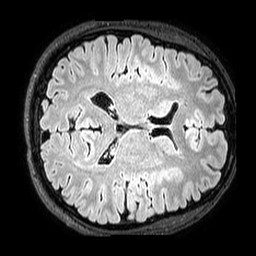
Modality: T2w
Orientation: axial
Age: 25
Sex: male
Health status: healthy
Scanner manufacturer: philips
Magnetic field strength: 3 T
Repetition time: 5 s
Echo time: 0.2911 s